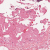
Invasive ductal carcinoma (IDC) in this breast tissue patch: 0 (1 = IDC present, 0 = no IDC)